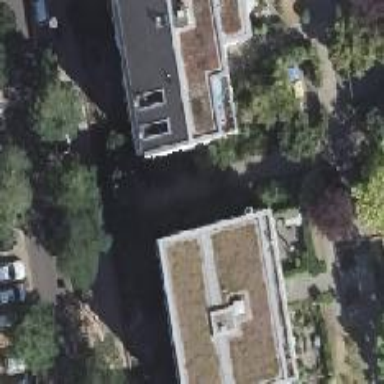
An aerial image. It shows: Apartment building with flat roof.